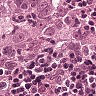
Metastatic tissue present: yes